【题型】解答题　【知识点】平面几何　【难度】medium
如图, 在$\triangle ABC$中, $AB=2$, $AC=3$, $D, E$分别是边$BC, AC$的中点, 且$AD \perp BE$.}

\textbf{(1) 求$\triangle ABC$的面积;}

\textbf{(2) 求$\sin C$.}

\vspace{1em}
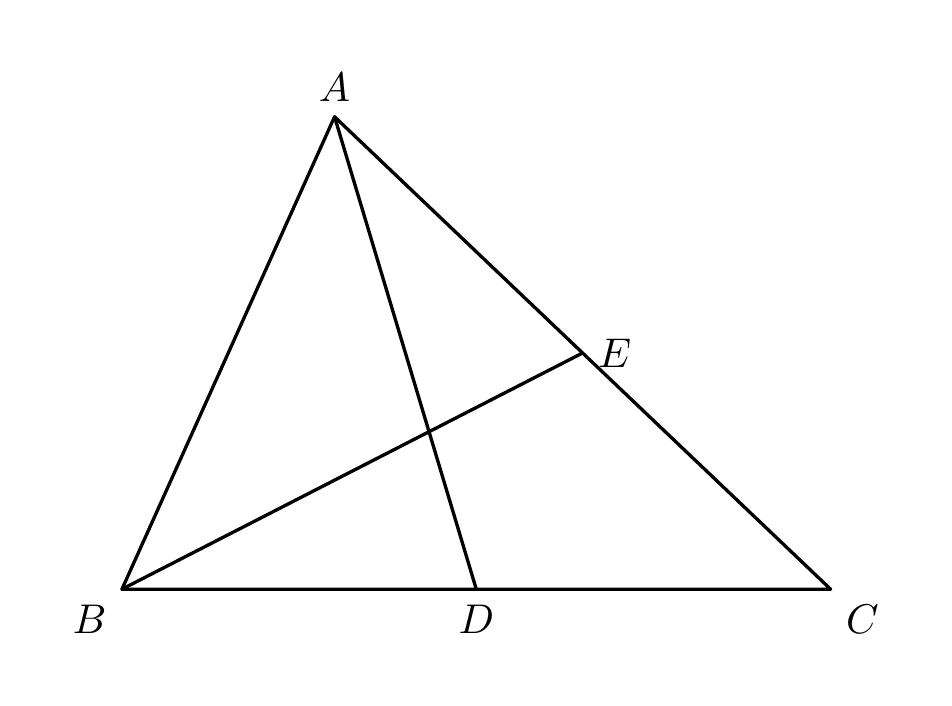
【解答】
\textbf{【答案】}
(1) $\dfrac{\sqrt{35}}{2}$;

(2) $\dfrac{\sqrt{385}}{33}$.

\vspace{1em}

\textbf{【分析】}
(1) 以$A$为原点建立平面直角坐标系, 设$C(x,y)$, 根据两点之间的距离公式、平面向量垂直的条件, 建立关于$x$、$y$的方程组, 解出$x$、$y$, 进而根据三角形面积公式求得答案;

(2) 根据两点之间的距离公式求出$|BC|$, 然后运用三角形面积公式列式, 可求得$\sin C$的值.

\vspace{1em}

\textbf{【解答】}
解: (1) 以$A$为原点, $AB$所在直线为$x$轴, 经过点$A$与$AB$垂直的直线为$y$轴, 建立平面直角坐标系,

则$B(2,0)$, 设$C(x,y)$, 则$|AC|^2 = x^2 + y^2 = 9$,

根据$D$、$E$分别为$BC$、$AC$的中点, 可得$D\left(\dfrac{x+2}{2}, \dfrac{y}{2}\right)$, $E\left(\dfrac{x}{2}, \dfrac{y}{2}\right)$,

所以$\overrightarrow{AD} = \left(\dfrac{x+2}{2}, \dfrac{y}{2}\right)$, $\overrightarrow{BE} = \left(\dfrac{x}{2}-2, \dfrac{y}{2}\right)$,

由$AD \perp BE$, 可得$\overrightarrow{AD} \cdot \overrightarrow{BE} = 0$, 即$\dfrac{(x+2)(x-4)}{4} + \dfrac{y^2}{4} = 0$, 化简得$x^2 - 2x + y^2 = 8$,

结合$x^2 + y^2 = 9$, 可得$x^2 - 2x + 9 - x^2 = 8$, 解得$x = \dfrac{1}{2}$, $y^2 = \dfrac{35}{4}$, $|y| = \dfrac{\sqrt{35}}{2}$,

所以$\triangle ABC$的面积$S = \dfrac{1}{2} \times |AB| \times |y| = \dfrac{1}{2} \times 2 \times \dfrac{\sqrt{35}}{2} = \dfrac{\sqrt{35}}{2}$;

(2) 根据 (1) 的分析, 可知$|BC| = \sqrt{(x-2)^2 + (y-0)^2} = \sqrt{\left(\dfrac{1}{2}-2\right)^2 + \left(\dfrac{\sqrt{35}}{2}\right)^2} = \sqrt{11}$,

由$\triangle ABC$的面积$S = \dfrac{\sqrt{35}}{2}$, 可得$\dfrac{1}{2} \times |AC| \times |BC| \times \sin C = \dfrac{\sqrt{35}}{2}$,

即$\dfrac{1}{2} \times 3 \times \sqrt{11} \times \sin C = \dfrac{\sqrt{35}}{2}$, 解得$\sin C = \dfrac{\sqrt{35}}{3 \times \sqrt{11}} = \dfrac{\sqrt{385}}{33}$.

\vspace{1em}

\textbf{【点评】}
本题主要考查平面向量的坐标运算法则、向量垂直的坐标表示、三角形的面积公式等知识, 考查了计算能力、等价转化的数学思想, 属于中档题.
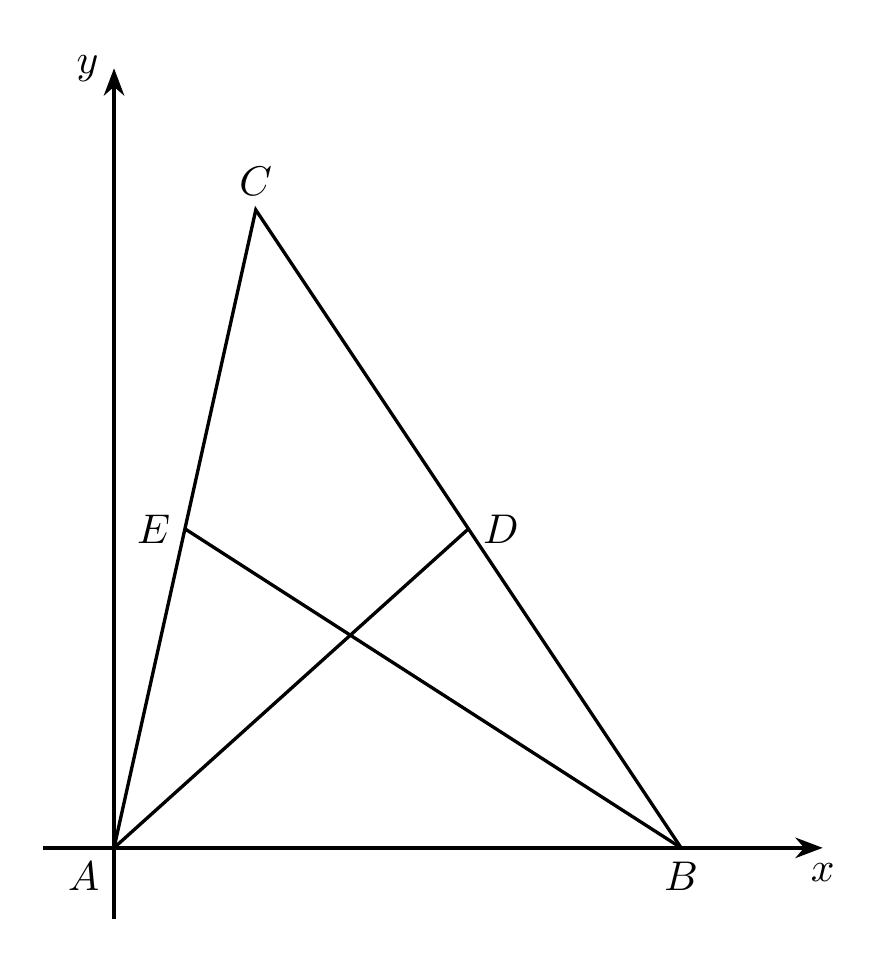